Here is the envelope spectrum of one vibration snapshot from a rolling-element bearing, with each characteristic fault-frequency family marked on the frequency axis. What is the most likely bearing condition (normal, inner_race, outer_race, ball)?
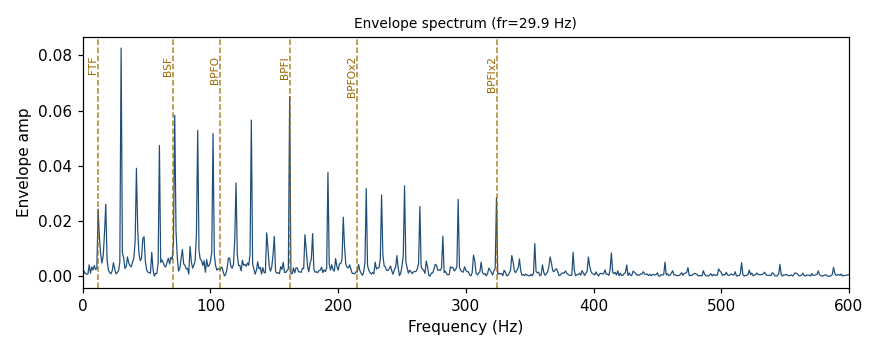
Answer: inner_race